Interaction volume radius: 10 \u00c5
Interaction volume height: 20 \u00c5
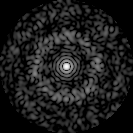
Disorder parameter: 0.8647